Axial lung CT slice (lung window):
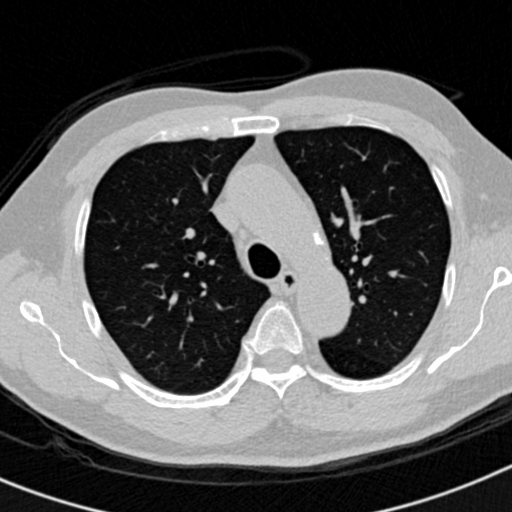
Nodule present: no